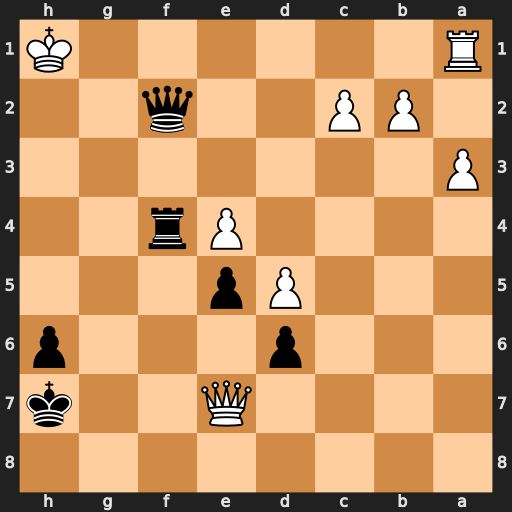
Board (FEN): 8/4Q2k/3p3p/3Pp3/4Pr2/P7/1PP2q2/R6K
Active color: b
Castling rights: -
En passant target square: -
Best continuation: Rf7 Qxf7+ Qxf7